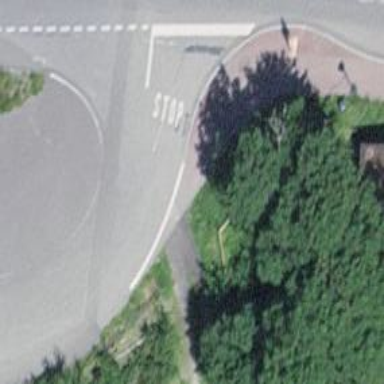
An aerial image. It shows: Unmarked crossing on footway.